Question: i want to create a Bean where you can choose value of the property form dropdown list (limited possibilities) like in this case:

i want to have a ability to limit number of colors that user can choose to two, red and blue. my property is type 'Java.awt.Color'
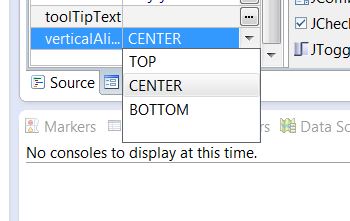
Answer: "The boolean property editor is a menu of discrete choices that overrides the PropertyEditorSupport.getTags method to return a String[] containing "True" and "False":
'''
public String[] getTags() {
String result[] = { "True", "False" };
return result;
}
'''
"
This is mechanism to do a discrete list of values of Bean. It is needed to override that functionality.